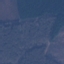
Label: Forest